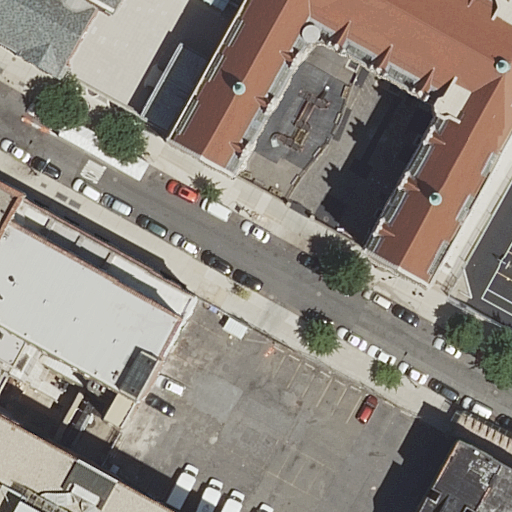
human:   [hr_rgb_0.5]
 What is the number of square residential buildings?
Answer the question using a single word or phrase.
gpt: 0

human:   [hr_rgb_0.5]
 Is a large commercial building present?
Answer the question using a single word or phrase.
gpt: no

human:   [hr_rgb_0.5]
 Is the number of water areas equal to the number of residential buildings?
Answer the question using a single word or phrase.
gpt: no

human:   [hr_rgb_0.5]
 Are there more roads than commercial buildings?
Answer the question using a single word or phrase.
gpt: yes

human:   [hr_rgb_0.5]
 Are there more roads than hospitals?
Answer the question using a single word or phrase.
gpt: yes

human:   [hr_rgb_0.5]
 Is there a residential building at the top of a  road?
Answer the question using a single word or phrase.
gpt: yes

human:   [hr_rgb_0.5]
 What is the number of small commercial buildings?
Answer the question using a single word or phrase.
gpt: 0

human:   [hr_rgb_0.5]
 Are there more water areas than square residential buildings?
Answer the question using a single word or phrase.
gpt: no

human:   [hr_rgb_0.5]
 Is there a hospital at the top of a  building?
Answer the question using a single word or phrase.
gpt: no

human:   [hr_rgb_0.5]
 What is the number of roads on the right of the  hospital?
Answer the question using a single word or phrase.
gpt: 1

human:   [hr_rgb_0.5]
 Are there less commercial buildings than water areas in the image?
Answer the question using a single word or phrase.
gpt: no

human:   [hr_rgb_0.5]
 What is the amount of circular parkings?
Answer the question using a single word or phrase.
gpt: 0

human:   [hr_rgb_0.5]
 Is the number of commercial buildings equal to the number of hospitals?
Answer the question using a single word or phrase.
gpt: no

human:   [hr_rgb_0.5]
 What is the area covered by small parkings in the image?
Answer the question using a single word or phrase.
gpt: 0m2

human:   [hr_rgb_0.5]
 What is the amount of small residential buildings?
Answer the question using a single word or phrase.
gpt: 1

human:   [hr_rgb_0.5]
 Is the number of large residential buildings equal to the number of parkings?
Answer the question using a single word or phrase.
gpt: no

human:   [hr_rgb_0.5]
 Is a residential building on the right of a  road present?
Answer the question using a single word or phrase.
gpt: yes

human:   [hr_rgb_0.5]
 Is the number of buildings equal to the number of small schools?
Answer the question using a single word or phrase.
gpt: no

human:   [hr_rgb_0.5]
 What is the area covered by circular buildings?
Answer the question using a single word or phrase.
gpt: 0m2

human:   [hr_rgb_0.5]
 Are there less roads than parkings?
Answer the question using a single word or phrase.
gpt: no

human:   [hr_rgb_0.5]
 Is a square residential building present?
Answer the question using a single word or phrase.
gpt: no

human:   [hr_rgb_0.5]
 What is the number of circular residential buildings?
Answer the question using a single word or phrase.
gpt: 0

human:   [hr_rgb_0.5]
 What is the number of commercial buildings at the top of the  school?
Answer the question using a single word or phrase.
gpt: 0

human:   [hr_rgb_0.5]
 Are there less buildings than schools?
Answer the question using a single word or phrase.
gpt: no

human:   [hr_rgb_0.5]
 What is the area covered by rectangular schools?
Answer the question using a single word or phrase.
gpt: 0m2

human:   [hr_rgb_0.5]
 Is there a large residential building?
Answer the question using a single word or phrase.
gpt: yes

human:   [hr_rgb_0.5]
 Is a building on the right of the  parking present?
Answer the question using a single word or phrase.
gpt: yes

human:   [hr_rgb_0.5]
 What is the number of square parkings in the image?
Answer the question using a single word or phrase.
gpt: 0

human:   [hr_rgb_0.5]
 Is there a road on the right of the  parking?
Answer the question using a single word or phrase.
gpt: no

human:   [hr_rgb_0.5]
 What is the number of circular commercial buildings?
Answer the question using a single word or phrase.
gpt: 0

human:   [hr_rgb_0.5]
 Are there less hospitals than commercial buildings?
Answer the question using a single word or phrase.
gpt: no

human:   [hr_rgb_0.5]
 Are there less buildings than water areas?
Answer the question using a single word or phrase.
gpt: no

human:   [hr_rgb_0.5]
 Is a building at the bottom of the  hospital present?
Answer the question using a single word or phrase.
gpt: no

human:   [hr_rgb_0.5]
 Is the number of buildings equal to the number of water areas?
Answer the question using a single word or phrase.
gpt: no

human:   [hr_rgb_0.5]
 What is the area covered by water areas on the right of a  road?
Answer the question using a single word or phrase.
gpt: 0m2

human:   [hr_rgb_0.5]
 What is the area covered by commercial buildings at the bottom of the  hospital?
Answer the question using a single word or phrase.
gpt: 0m2